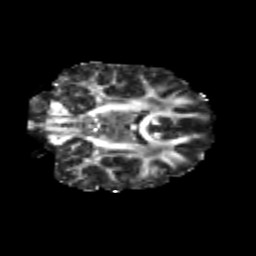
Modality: FA
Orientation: coronal
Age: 21
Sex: male
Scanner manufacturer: siemens
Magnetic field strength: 3 T
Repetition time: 3.5 s
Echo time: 0.113 s